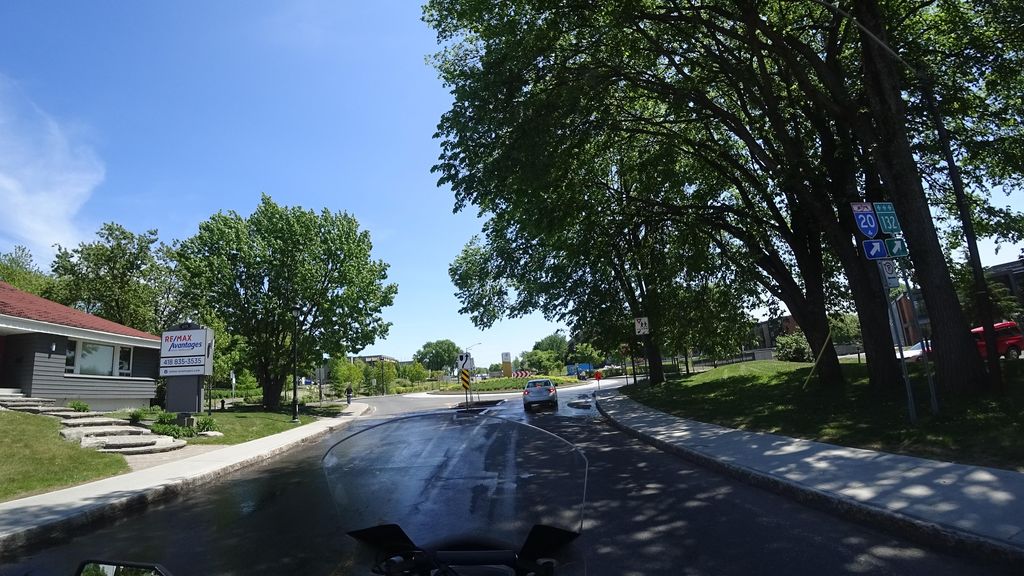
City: quebec_city